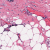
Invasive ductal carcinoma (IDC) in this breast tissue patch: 0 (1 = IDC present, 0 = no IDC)